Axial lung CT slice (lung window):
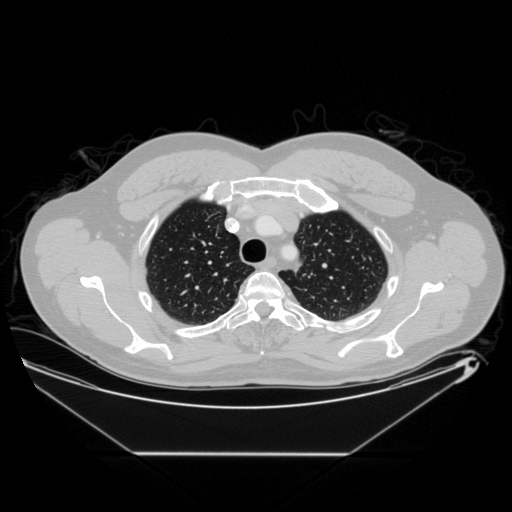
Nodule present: no